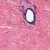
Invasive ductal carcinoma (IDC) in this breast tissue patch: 0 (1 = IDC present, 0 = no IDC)